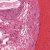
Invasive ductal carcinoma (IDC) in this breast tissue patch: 0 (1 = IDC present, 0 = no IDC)